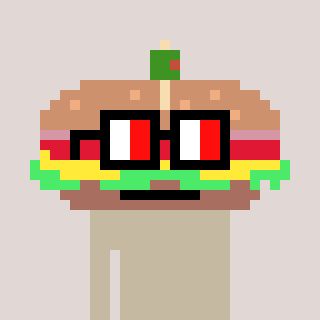
a pixel art character with square glasses with black frames and red eyes, a sandwich-shaped head and a peachy-colored body on a warm background